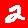
Digit: 2